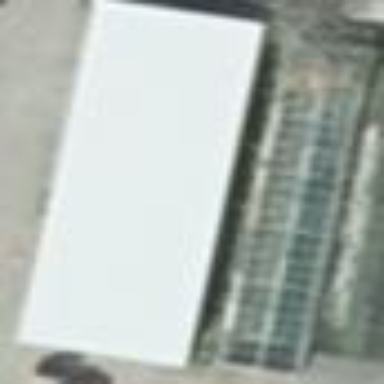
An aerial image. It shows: Greenhouse.